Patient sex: M
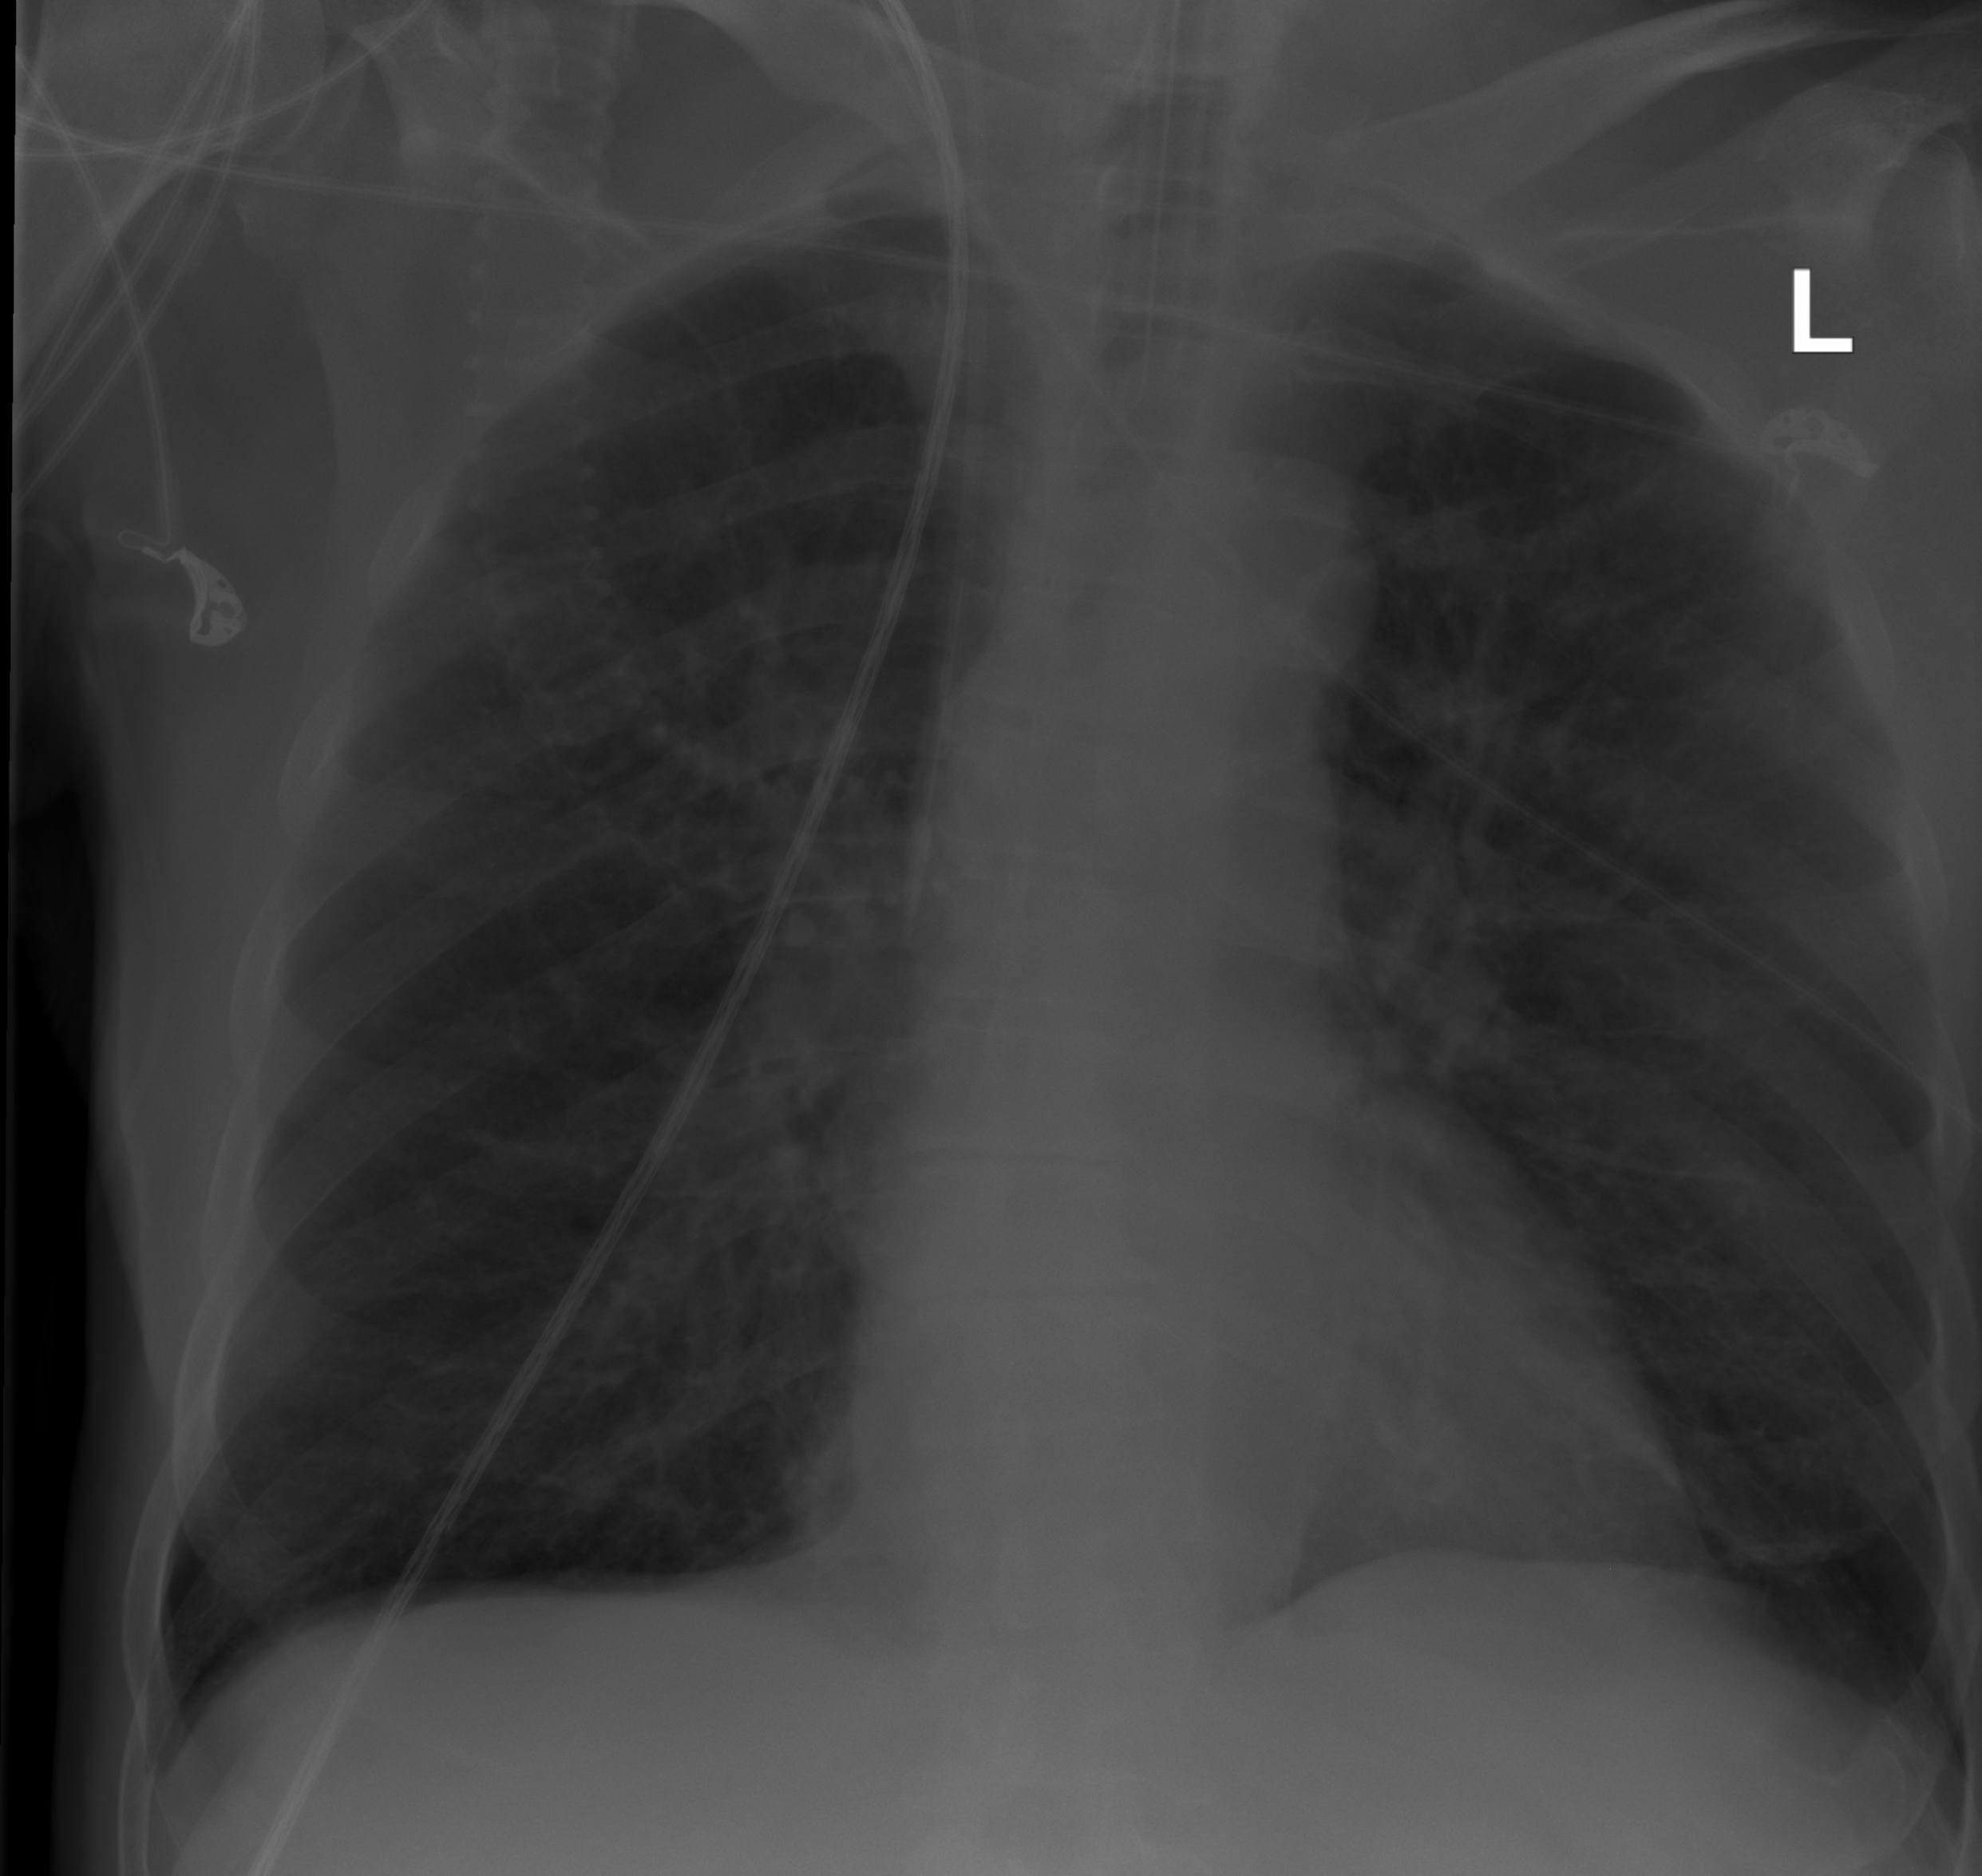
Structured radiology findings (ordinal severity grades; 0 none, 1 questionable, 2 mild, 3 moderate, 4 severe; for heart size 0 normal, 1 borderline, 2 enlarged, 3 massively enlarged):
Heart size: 0
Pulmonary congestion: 0
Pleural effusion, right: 0
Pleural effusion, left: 0
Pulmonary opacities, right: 2
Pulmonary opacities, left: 0
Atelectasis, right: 0
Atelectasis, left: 0